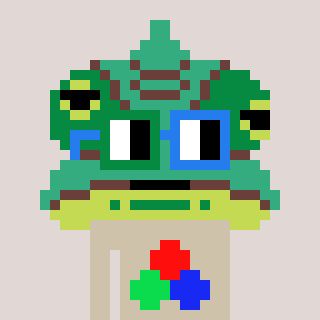
a pixel art character with square green and blue glasses, a chameleon-shaped head and a bege-colored body on a warm background